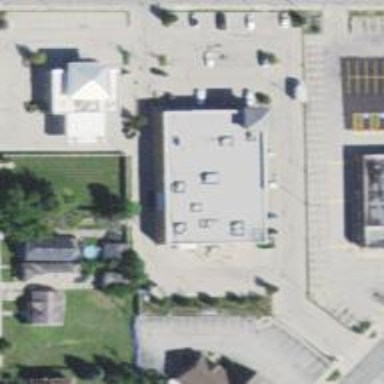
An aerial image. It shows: Pharmacy providing healthcare services.